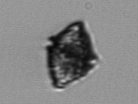
Label: Kryptoperidinium_triquetrum